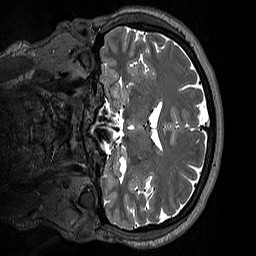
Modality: T2w
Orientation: coronal
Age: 43
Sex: male
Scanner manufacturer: siemens
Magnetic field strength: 3 T
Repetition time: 3.2 s
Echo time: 0.412 s